Interaction volume radius: 10 \u00c5
Interaction volume height: 10 \u00c5
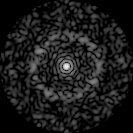
Disorder parameter: 0.8619